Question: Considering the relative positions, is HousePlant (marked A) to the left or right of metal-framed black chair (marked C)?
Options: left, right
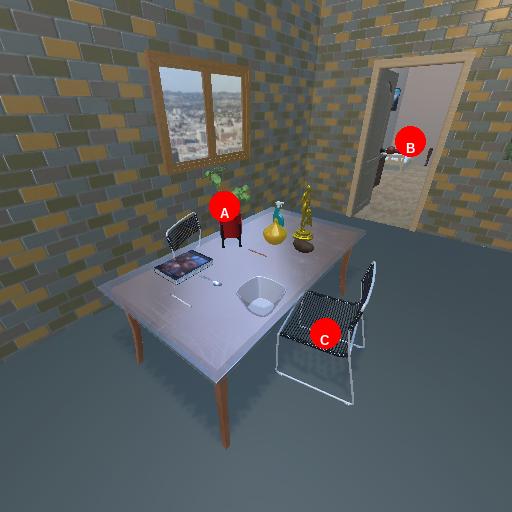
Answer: left